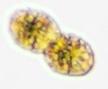
Label: Margalefidinium